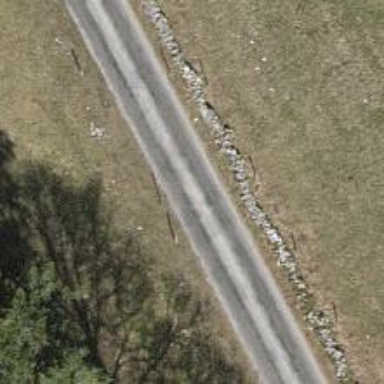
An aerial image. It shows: Dry stone wall barrier.